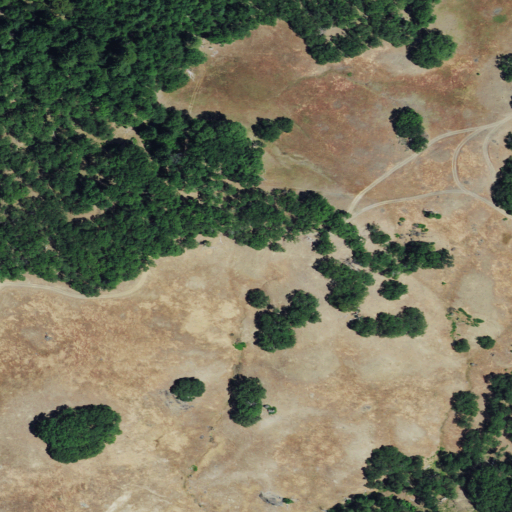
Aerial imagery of ridge(s) in California named Holm Ridge containing grassland, open development, shrub, mixed forest, evergreen forest, deciduous forest, and high intensity development